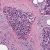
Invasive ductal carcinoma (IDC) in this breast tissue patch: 1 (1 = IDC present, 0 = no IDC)